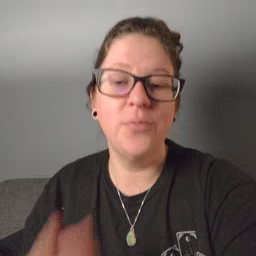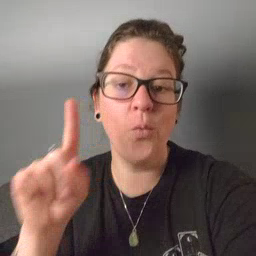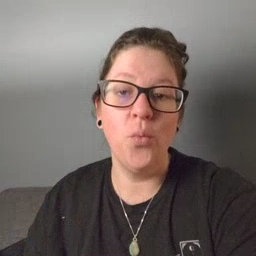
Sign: for